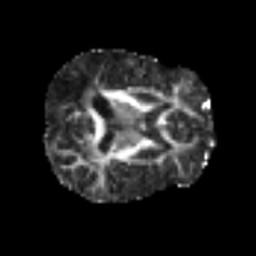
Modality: FA
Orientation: axial
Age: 74
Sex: male
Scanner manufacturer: siemens
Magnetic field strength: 3 T
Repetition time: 6.1 s
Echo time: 0.101 s